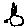
Label: cat